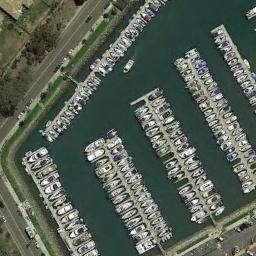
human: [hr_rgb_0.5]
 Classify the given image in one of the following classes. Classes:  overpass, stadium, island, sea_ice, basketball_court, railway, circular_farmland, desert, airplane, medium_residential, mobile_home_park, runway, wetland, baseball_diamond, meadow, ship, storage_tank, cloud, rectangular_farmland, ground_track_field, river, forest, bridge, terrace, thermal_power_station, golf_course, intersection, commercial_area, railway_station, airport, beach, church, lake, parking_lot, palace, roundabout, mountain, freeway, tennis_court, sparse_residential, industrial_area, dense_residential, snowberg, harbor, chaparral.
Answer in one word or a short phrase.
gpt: harbor